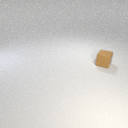
small brown rubber cube